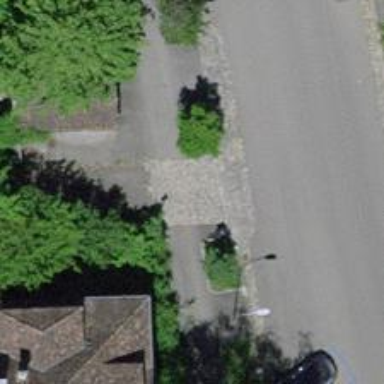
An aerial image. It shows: Driveway made of sett.